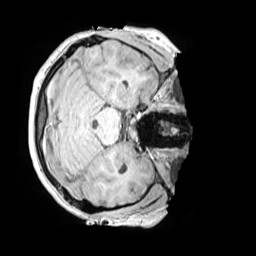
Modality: MP2RAGE
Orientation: axial
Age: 13
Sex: female
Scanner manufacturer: siemens
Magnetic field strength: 3 T
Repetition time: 4 s
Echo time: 0.00303 s